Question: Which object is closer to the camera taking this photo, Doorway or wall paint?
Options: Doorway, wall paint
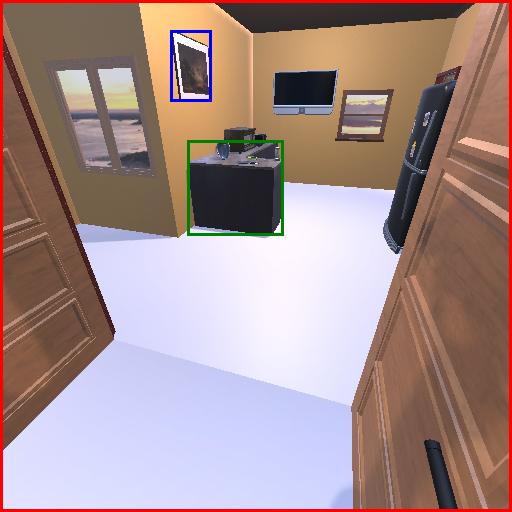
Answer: Doorway